Field crop: maize
Growth stage: 1
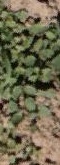
Species: convolvulus